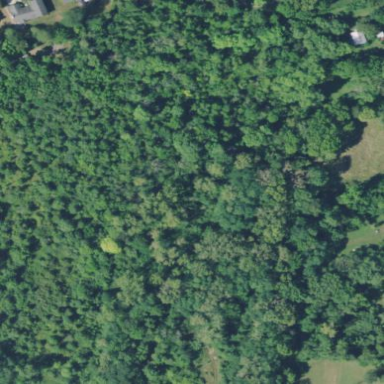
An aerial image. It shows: Forest area.